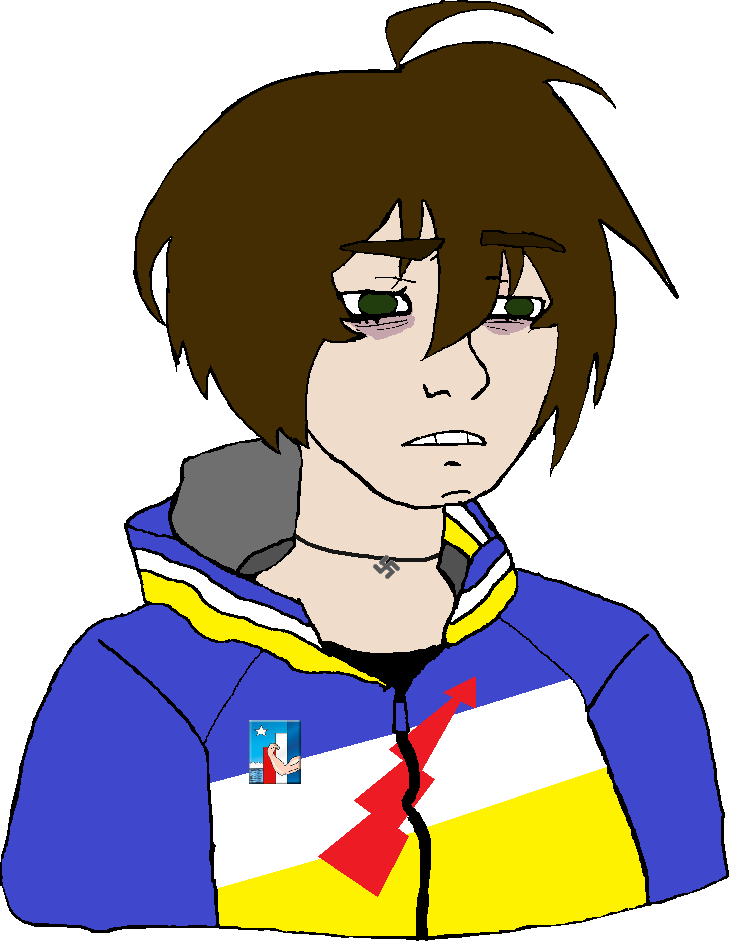
Label: 5_Twinkjak